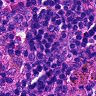
Metastatic tissue present: no